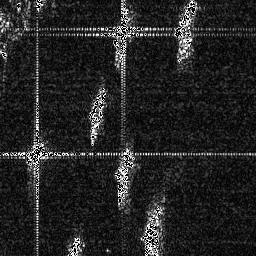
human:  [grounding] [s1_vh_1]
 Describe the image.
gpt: In the satellite image, there is  <ref>1 medium ship </ref> <box>[[8, 53, 17, 65, 0]]</box> located at left,  <ref>2 medium ship </ref> <box>[[32, 32, 42, 57, 0], [43, 56, 51, 80, 0]]</box> located at center,  <ref>1 small ship </ref> <box>[[25, 91, 32, 99, 0]]</box> located at bottom left,  <ref>1 medium ship </ref> <box>[[54, 78, 64, 99, 0]]</box> located at bottom,  <ref>1 medium ship </ref> <box>[[66, 0, 77, 24, 0]]</box> located at top right,  <ref>1 medium ship </ref> <box>[[42, 2, 51, 21, 0]]</box> located at top.